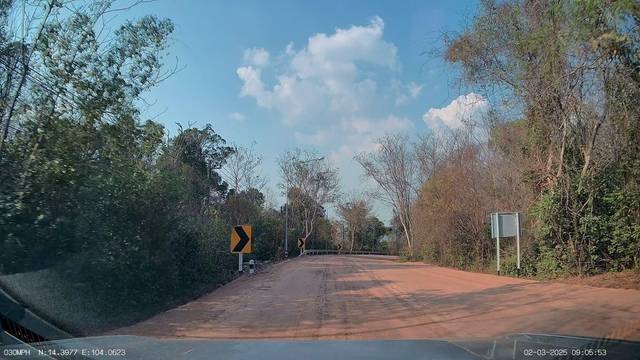
Region: Thailand
Coordinates: 14.398, 104.062